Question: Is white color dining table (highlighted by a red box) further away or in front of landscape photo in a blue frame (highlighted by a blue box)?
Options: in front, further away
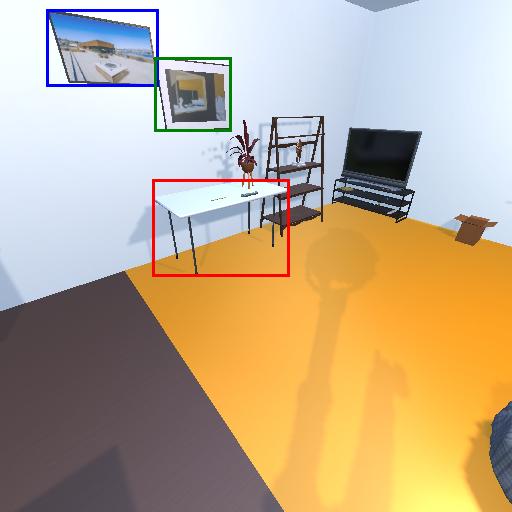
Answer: in front